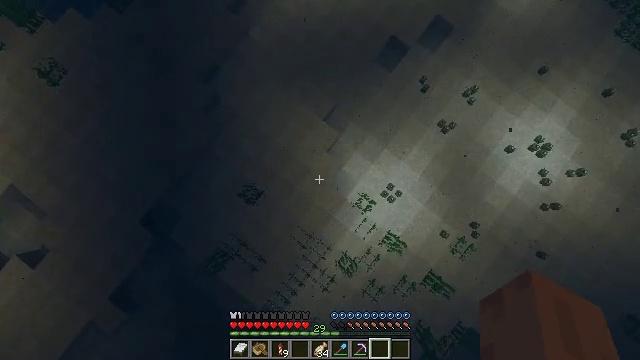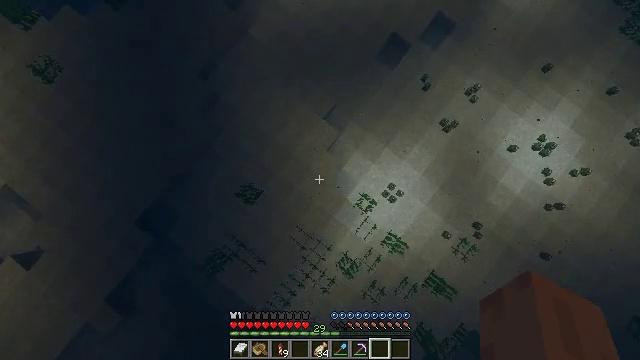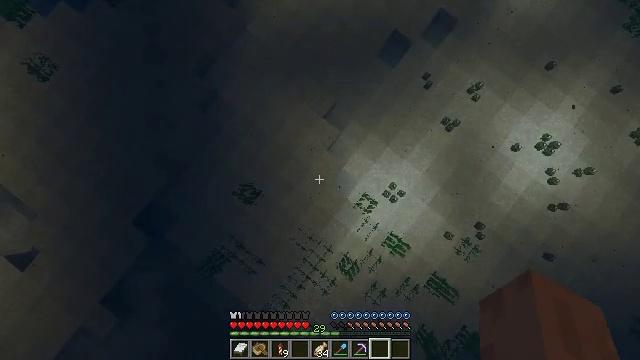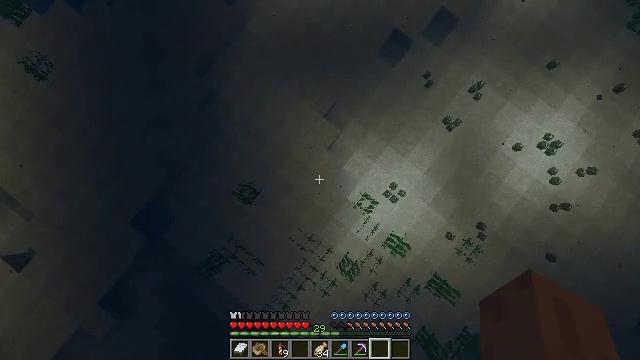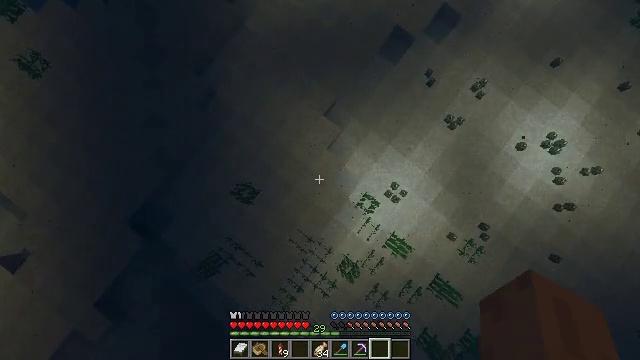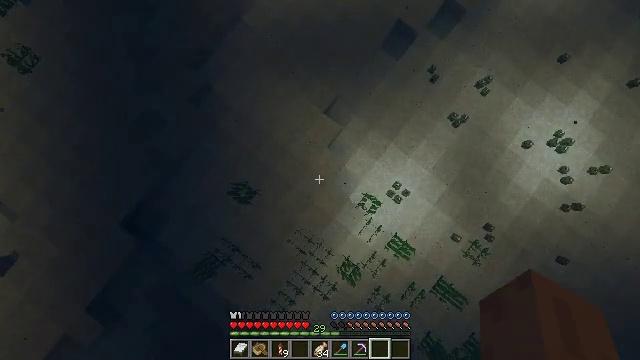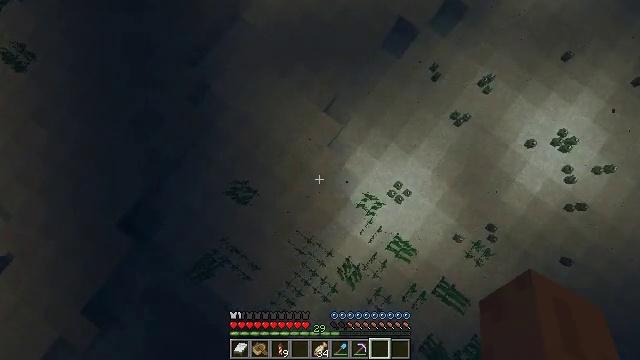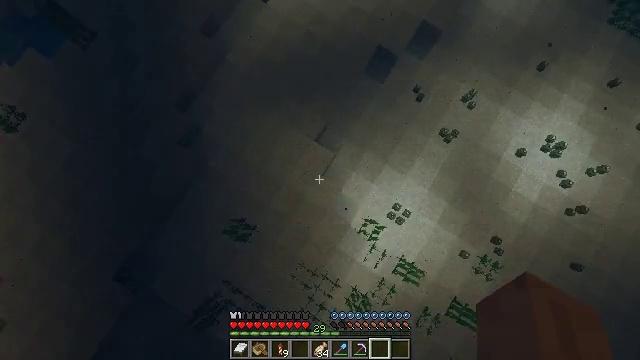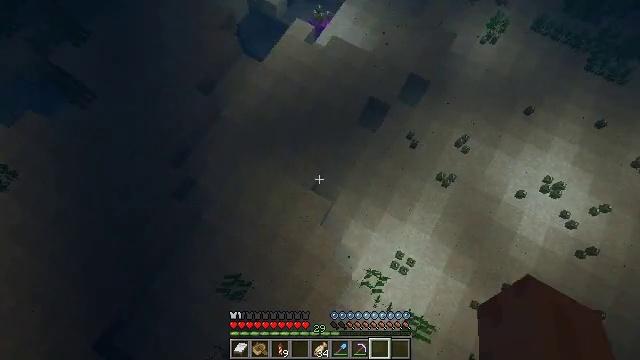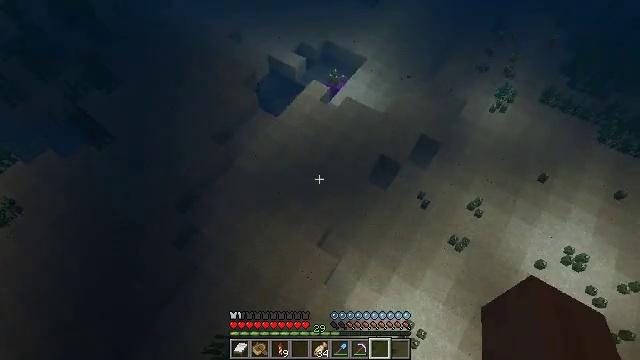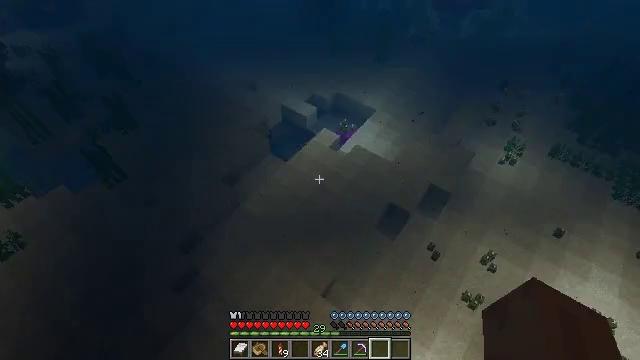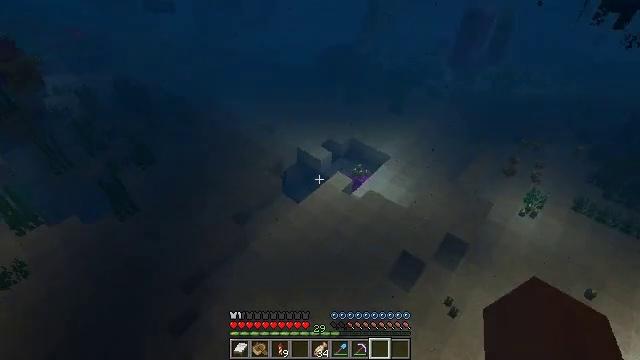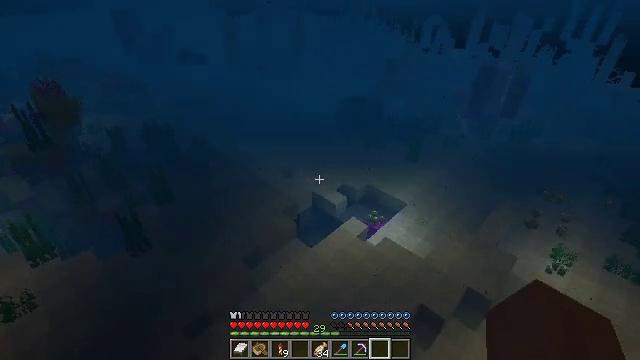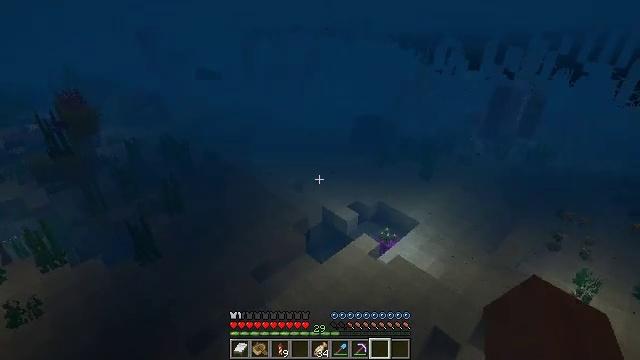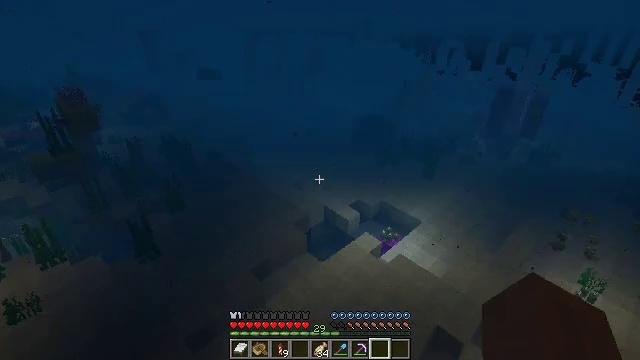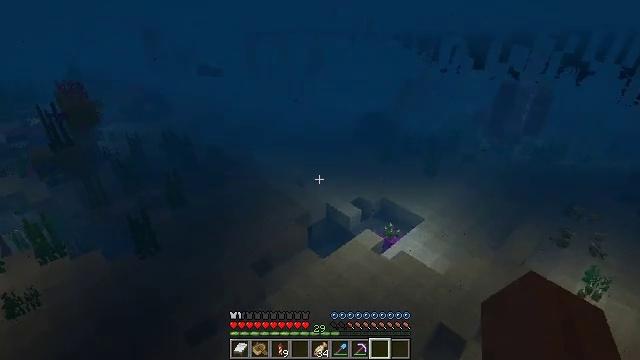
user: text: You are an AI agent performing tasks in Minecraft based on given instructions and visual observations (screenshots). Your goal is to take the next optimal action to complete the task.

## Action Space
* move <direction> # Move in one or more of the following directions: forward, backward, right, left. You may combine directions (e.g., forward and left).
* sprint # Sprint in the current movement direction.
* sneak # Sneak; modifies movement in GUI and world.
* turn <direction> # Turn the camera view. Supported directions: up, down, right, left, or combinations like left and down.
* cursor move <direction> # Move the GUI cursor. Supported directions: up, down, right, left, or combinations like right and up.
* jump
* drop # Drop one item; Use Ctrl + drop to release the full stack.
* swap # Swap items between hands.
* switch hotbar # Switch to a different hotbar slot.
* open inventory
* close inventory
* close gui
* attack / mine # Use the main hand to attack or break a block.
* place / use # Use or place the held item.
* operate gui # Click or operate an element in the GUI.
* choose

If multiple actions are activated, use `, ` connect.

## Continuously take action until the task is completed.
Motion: motion action
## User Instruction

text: Mine the bubble coral wall fan from underwater structures.
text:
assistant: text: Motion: sneak
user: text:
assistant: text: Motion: sneak
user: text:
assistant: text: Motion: sneak
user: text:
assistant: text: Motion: sneak
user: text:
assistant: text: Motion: sneak
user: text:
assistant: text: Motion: sneak
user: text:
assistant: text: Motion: sneak, turn right and up
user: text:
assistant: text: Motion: sneak, turn right and up
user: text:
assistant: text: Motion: sneak, turn left and up
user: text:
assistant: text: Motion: sneak, turn left and up
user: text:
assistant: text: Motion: sneak, turn left and up
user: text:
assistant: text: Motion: sneak, turn left and up
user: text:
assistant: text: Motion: sneak, turn left and up
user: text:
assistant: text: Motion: sneak
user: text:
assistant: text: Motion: sneak
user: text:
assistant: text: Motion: sneak
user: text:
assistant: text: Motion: sneak
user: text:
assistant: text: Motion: sneak
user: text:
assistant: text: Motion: move forward, sneak
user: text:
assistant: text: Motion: move forward, sneak
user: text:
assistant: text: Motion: move forward, sneak
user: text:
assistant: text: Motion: move forward, sneak
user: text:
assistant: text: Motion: move forward, sneak
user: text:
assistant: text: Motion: move forward, sneak
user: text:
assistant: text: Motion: move forward
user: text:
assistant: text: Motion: move forward
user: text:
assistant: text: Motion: move forward, turn left
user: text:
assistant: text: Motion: move forward, turn left and up
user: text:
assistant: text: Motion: move forward, sprint, turn left and up
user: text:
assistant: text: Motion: move forward, sprint, turn left and up